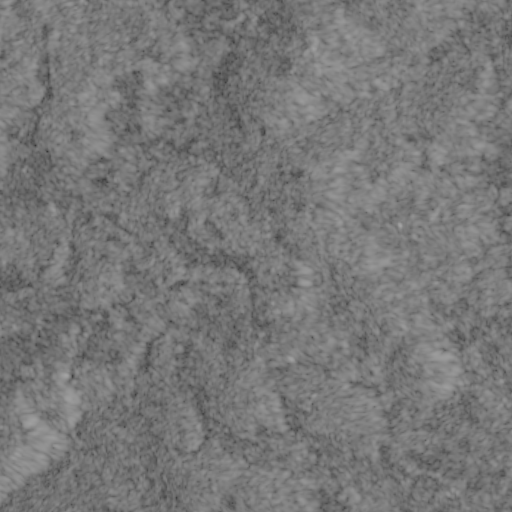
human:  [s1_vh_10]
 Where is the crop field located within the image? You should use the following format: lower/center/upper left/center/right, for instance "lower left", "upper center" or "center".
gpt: The crop field is located in the lower right of the image.
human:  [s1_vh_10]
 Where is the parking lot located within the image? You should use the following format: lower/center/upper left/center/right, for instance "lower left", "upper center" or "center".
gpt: The parking lot is located in the lower right of the image.
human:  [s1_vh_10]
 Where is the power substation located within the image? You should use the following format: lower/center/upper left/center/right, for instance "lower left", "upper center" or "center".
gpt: The power substation is located in the center right of the image.
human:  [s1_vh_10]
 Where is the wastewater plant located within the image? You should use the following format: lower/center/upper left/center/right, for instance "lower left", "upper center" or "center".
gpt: The wastewater plant is located in the upper center of the image.
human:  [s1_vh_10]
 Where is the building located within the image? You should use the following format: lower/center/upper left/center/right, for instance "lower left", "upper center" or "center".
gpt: There is no building in the image.

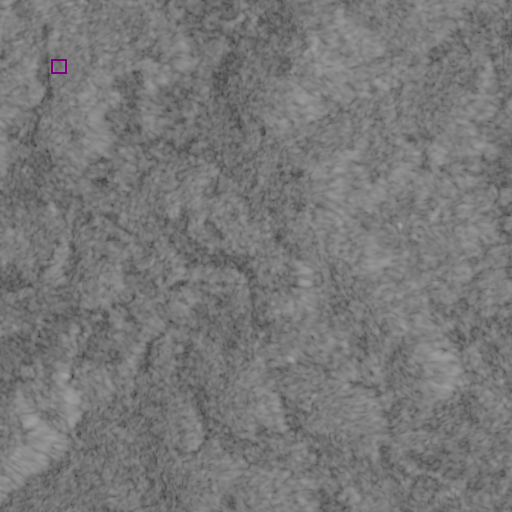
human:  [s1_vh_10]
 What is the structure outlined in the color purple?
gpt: The structure outlined in purple is a park.
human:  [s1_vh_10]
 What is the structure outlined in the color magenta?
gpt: There is no magenta outline.